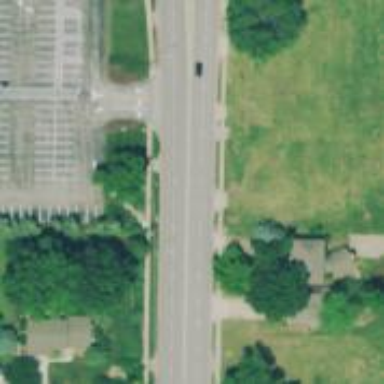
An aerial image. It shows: Dash road marking.